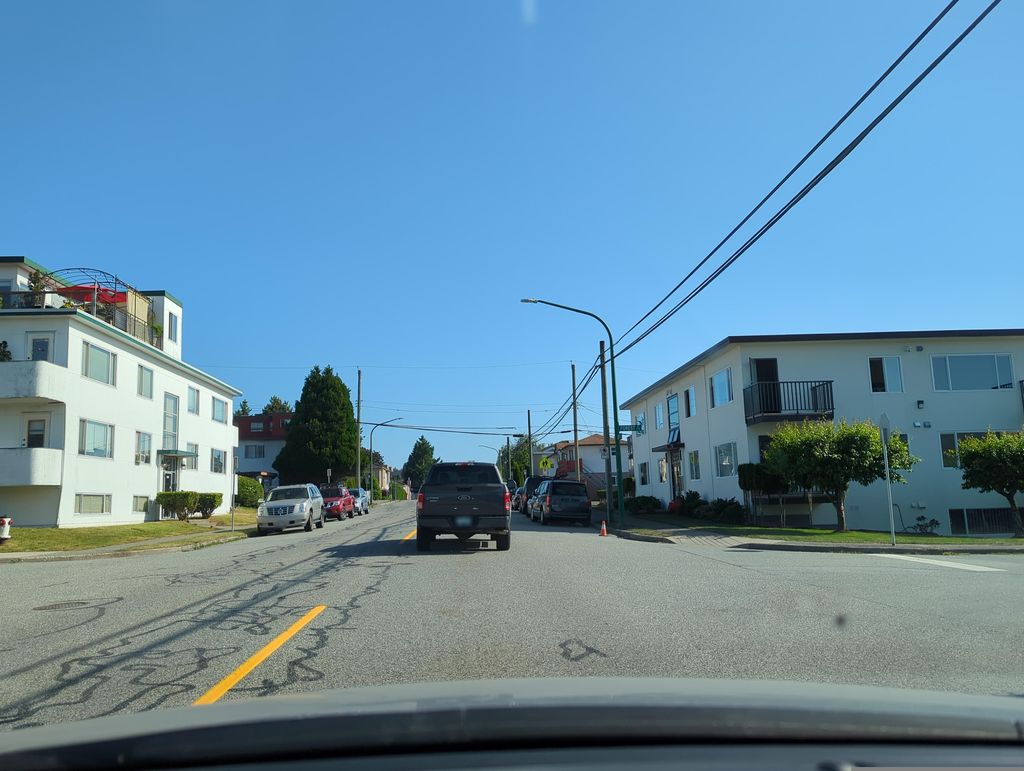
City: vancouver